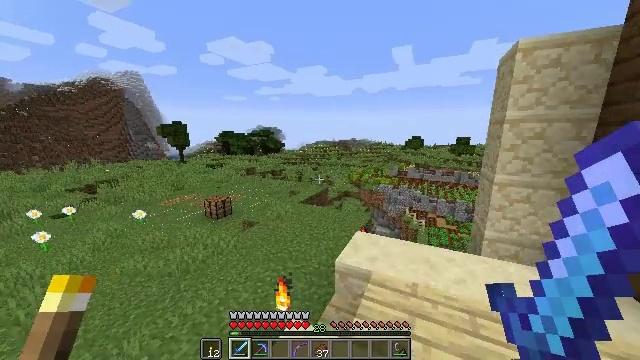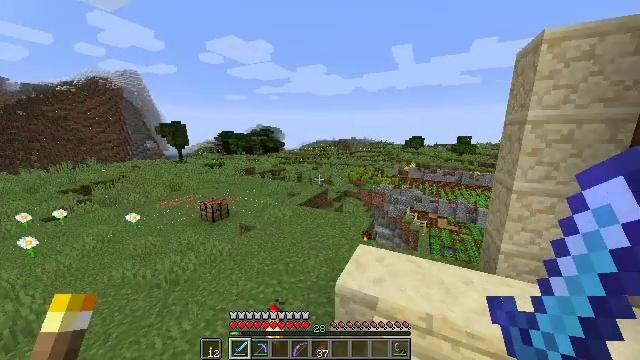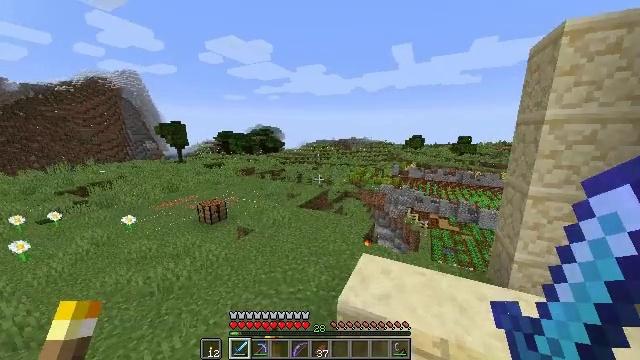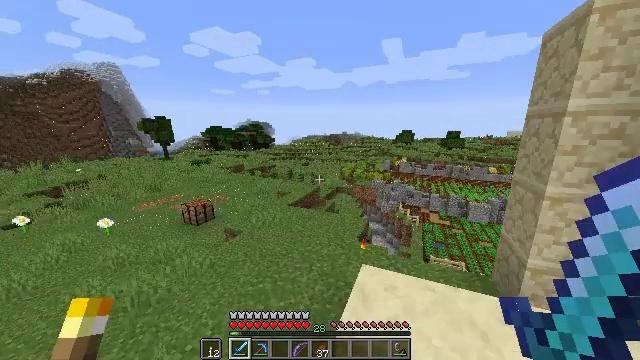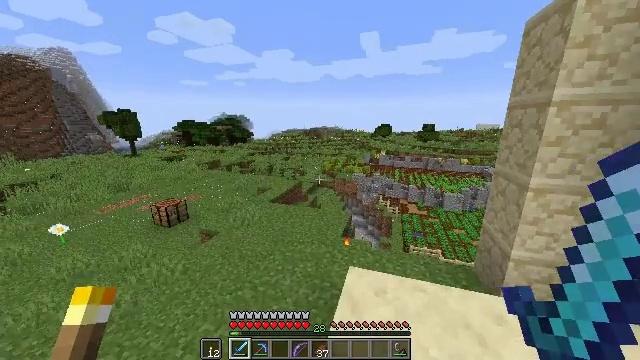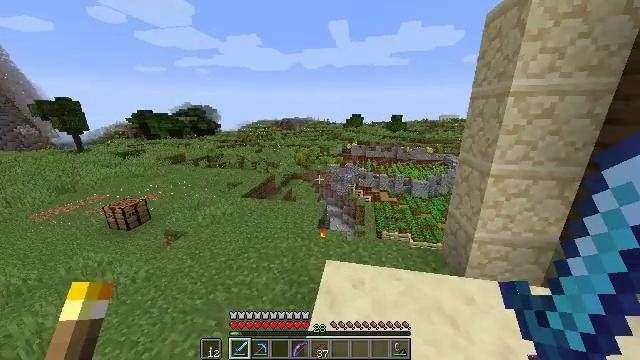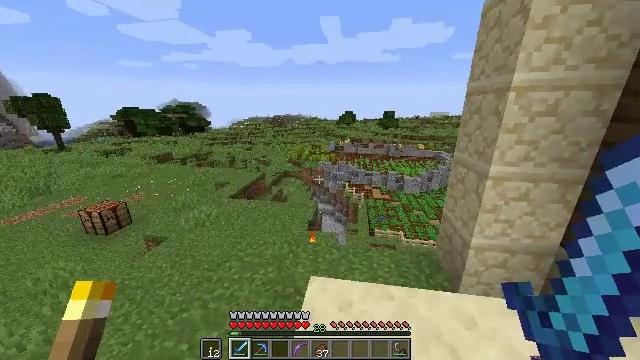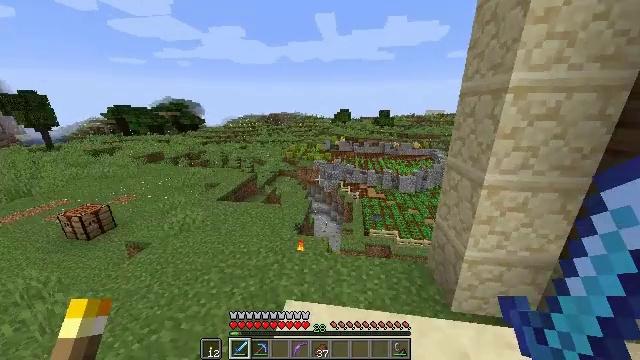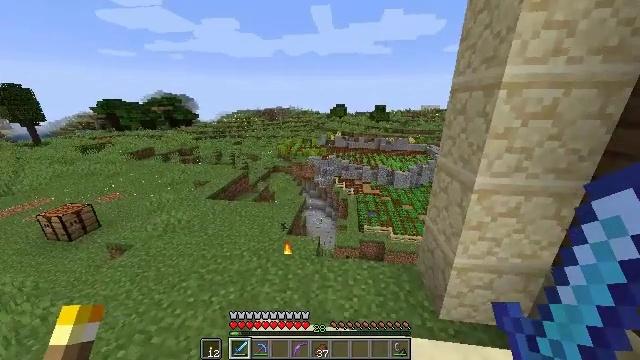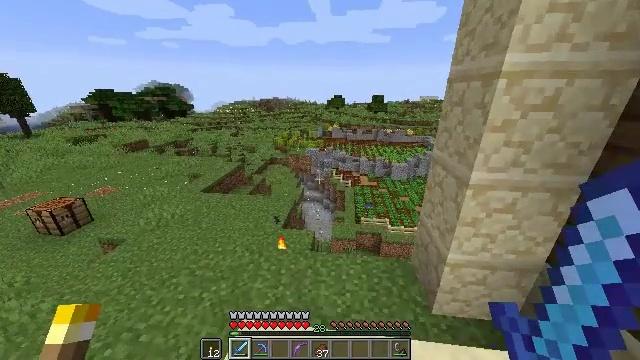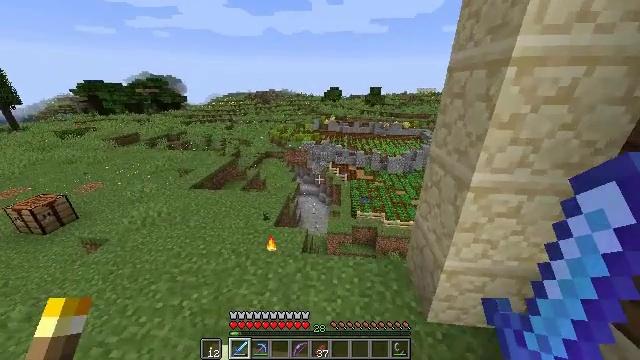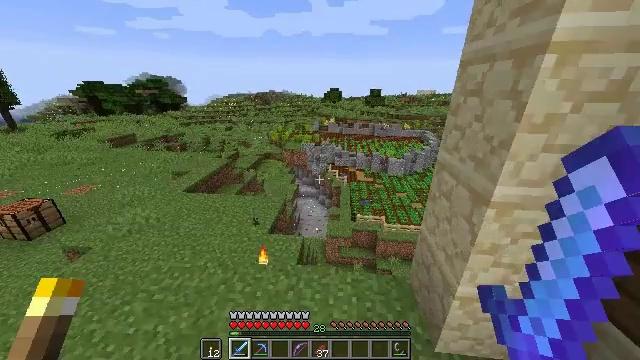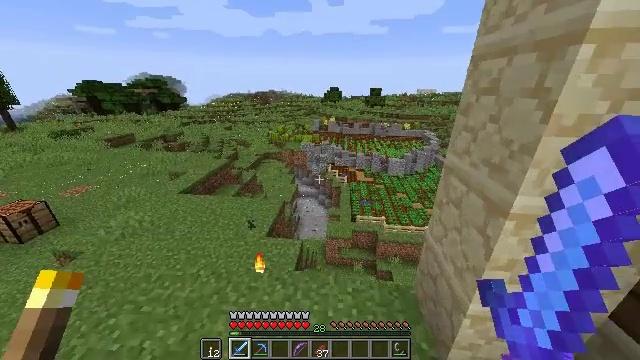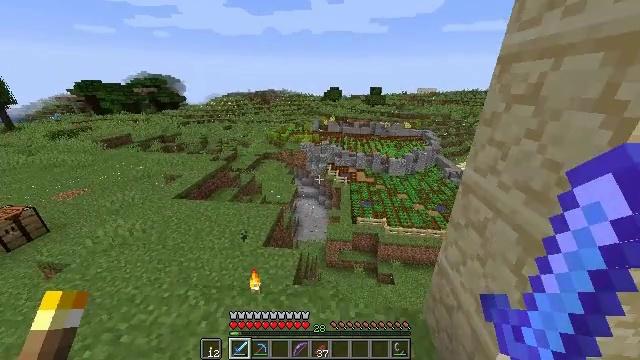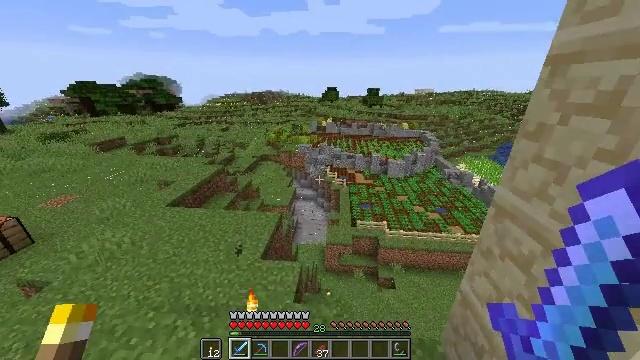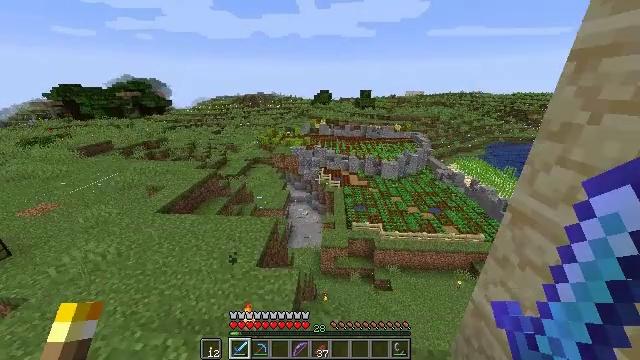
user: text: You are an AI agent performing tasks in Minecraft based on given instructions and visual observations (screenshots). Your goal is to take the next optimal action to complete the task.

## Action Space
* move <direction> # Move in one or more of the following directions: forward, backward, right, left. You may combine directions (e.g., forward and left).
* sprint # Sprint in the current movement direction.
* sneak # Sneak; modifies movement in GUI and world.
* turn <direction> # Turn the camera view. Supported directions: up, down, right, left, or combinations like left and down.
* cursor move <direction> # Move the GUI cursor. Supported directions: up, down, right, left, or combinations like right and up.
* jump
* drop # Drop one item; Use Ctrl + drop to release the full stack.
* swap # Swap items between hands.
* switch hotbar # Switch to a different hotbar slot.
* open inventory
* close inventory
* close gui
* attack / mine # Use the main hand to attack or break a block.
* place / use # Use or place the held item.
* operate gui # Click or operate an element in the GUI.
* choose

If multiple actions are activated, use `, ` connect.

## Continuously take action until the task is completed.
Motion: motion action
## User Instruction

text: Harvest melon from the farm.
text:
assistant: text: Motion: move forward, sprint
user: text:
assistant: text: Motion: move forward, sprint
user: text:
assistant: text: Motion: move forward, sprint, turn right and down
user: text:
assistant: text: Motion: move forward, sprint, turn right and down
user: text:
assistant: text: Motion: move forward and move right, sprint, turn right and down
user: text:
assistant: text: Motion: move forward and move right, turn right
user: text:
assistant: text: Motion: move forward and move right, turn right
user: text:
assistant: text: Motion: move forward and move right, sprint, turn right and down
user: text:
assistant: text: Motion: move forward, sprint, turn down
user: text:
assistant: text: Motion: move forward, sprint, turn down
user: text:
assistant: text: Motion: move forward
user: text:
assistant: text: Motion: move forward
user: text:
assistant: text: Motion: move forward
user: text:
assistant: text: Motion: move forward and move left
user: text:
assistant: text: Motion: move forward and move left, turn right
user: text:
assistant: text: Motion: move forward and move left
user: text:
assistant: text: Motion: move forward and move left, turn right
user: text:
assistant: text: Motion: move left, turn right
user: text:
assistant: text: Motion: move left, turn right
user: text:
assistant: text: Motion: move left, turn right
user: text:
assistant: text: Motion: move left, turn right
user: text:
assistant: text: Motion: turn right
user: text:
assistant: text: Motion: no_op
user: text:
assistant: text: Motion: no_op
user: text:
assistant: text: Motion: no_op
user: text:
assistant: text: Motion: no_op
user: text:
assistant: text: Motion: no_op
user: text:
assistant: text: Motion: no_op
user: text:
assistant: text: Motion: no_op
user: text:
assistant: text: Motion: no_op